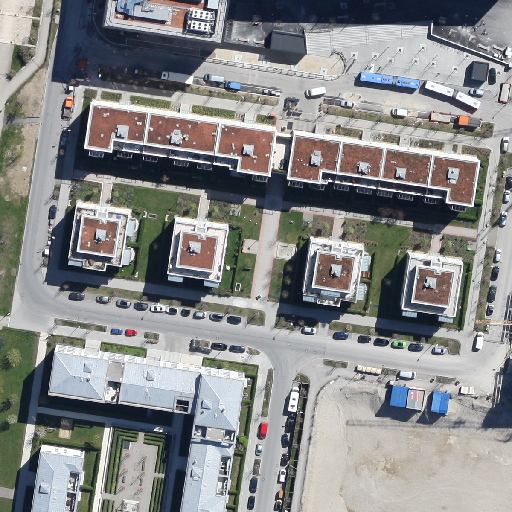
Referring expression: impervious surface